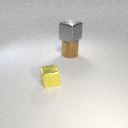
large brown metal cylinder below large gray metal cube